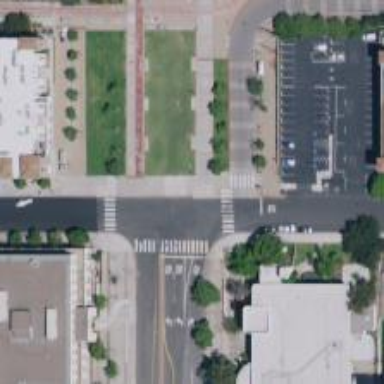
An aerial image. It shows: Marked crossing with zebra markings.